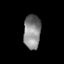
Tissue: lung
Cell type: Endothelial cells
Senescence score: 0.54
Nuclear area (px): 566
Mean DAPI intensity: 135.261